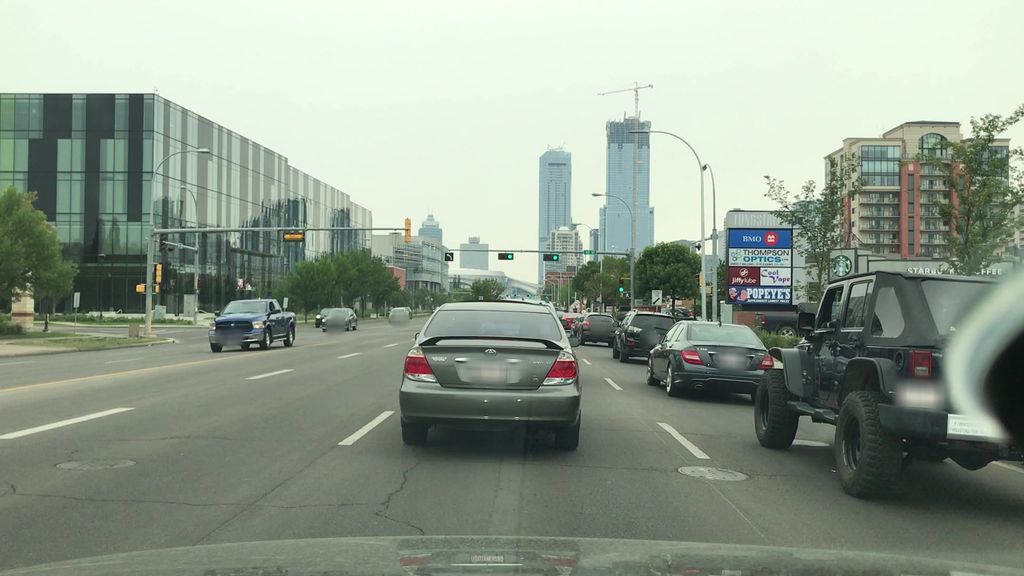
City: edmonton